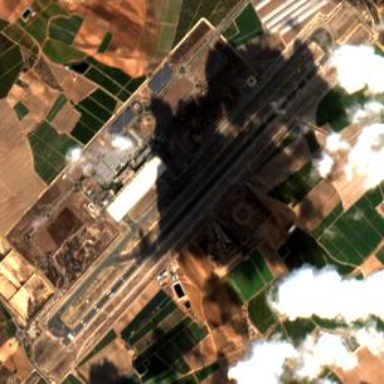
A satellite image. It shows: International airport.